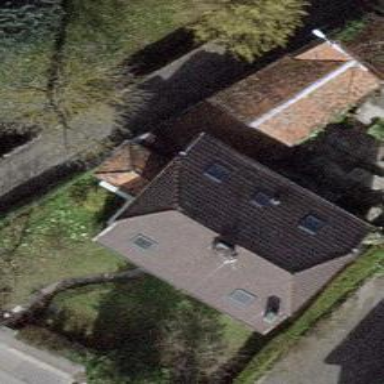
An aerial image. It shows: Detached building with half-hipped roof shape.